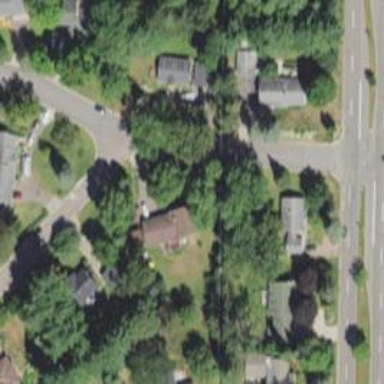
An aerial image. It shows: Residential road.